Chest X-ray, AP view. Patient: 31 years old, sex M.
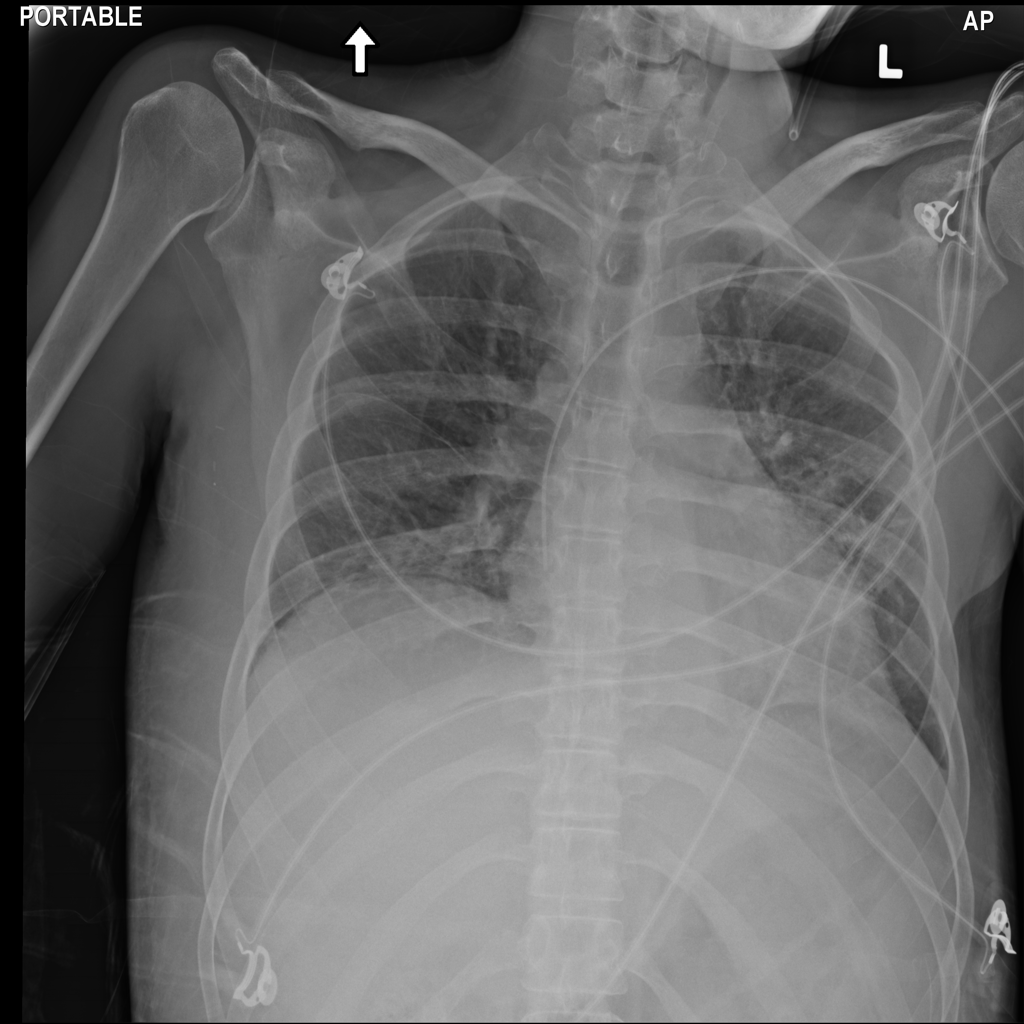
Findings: No Finding